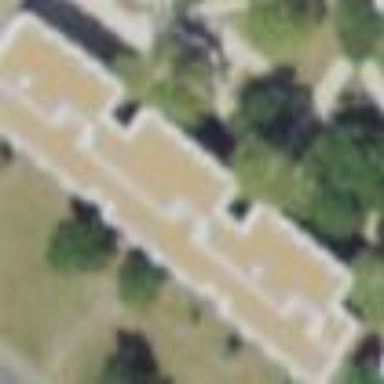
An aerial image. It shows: Dormitory building.